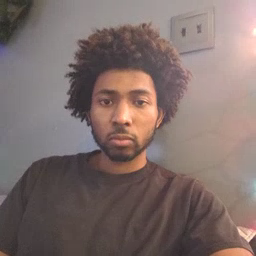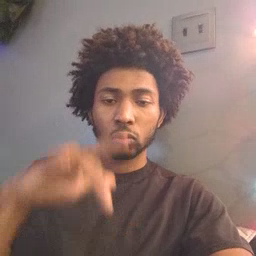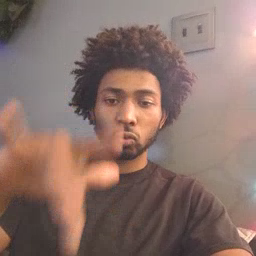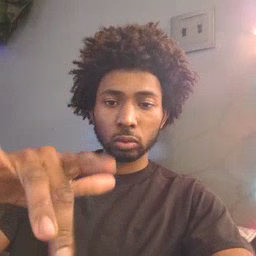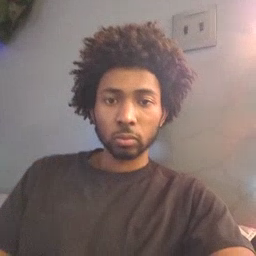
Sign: touch